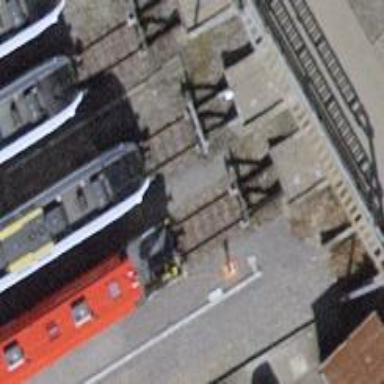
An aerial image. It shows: Railway buffer stop.